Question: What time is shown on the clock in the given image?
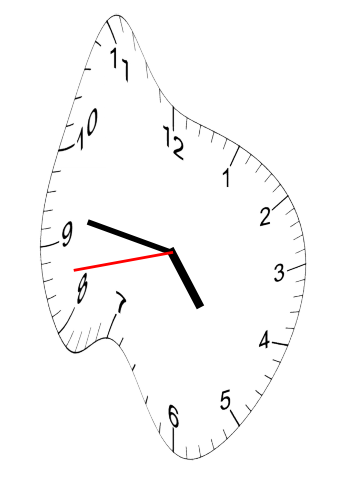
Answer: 04:46:43